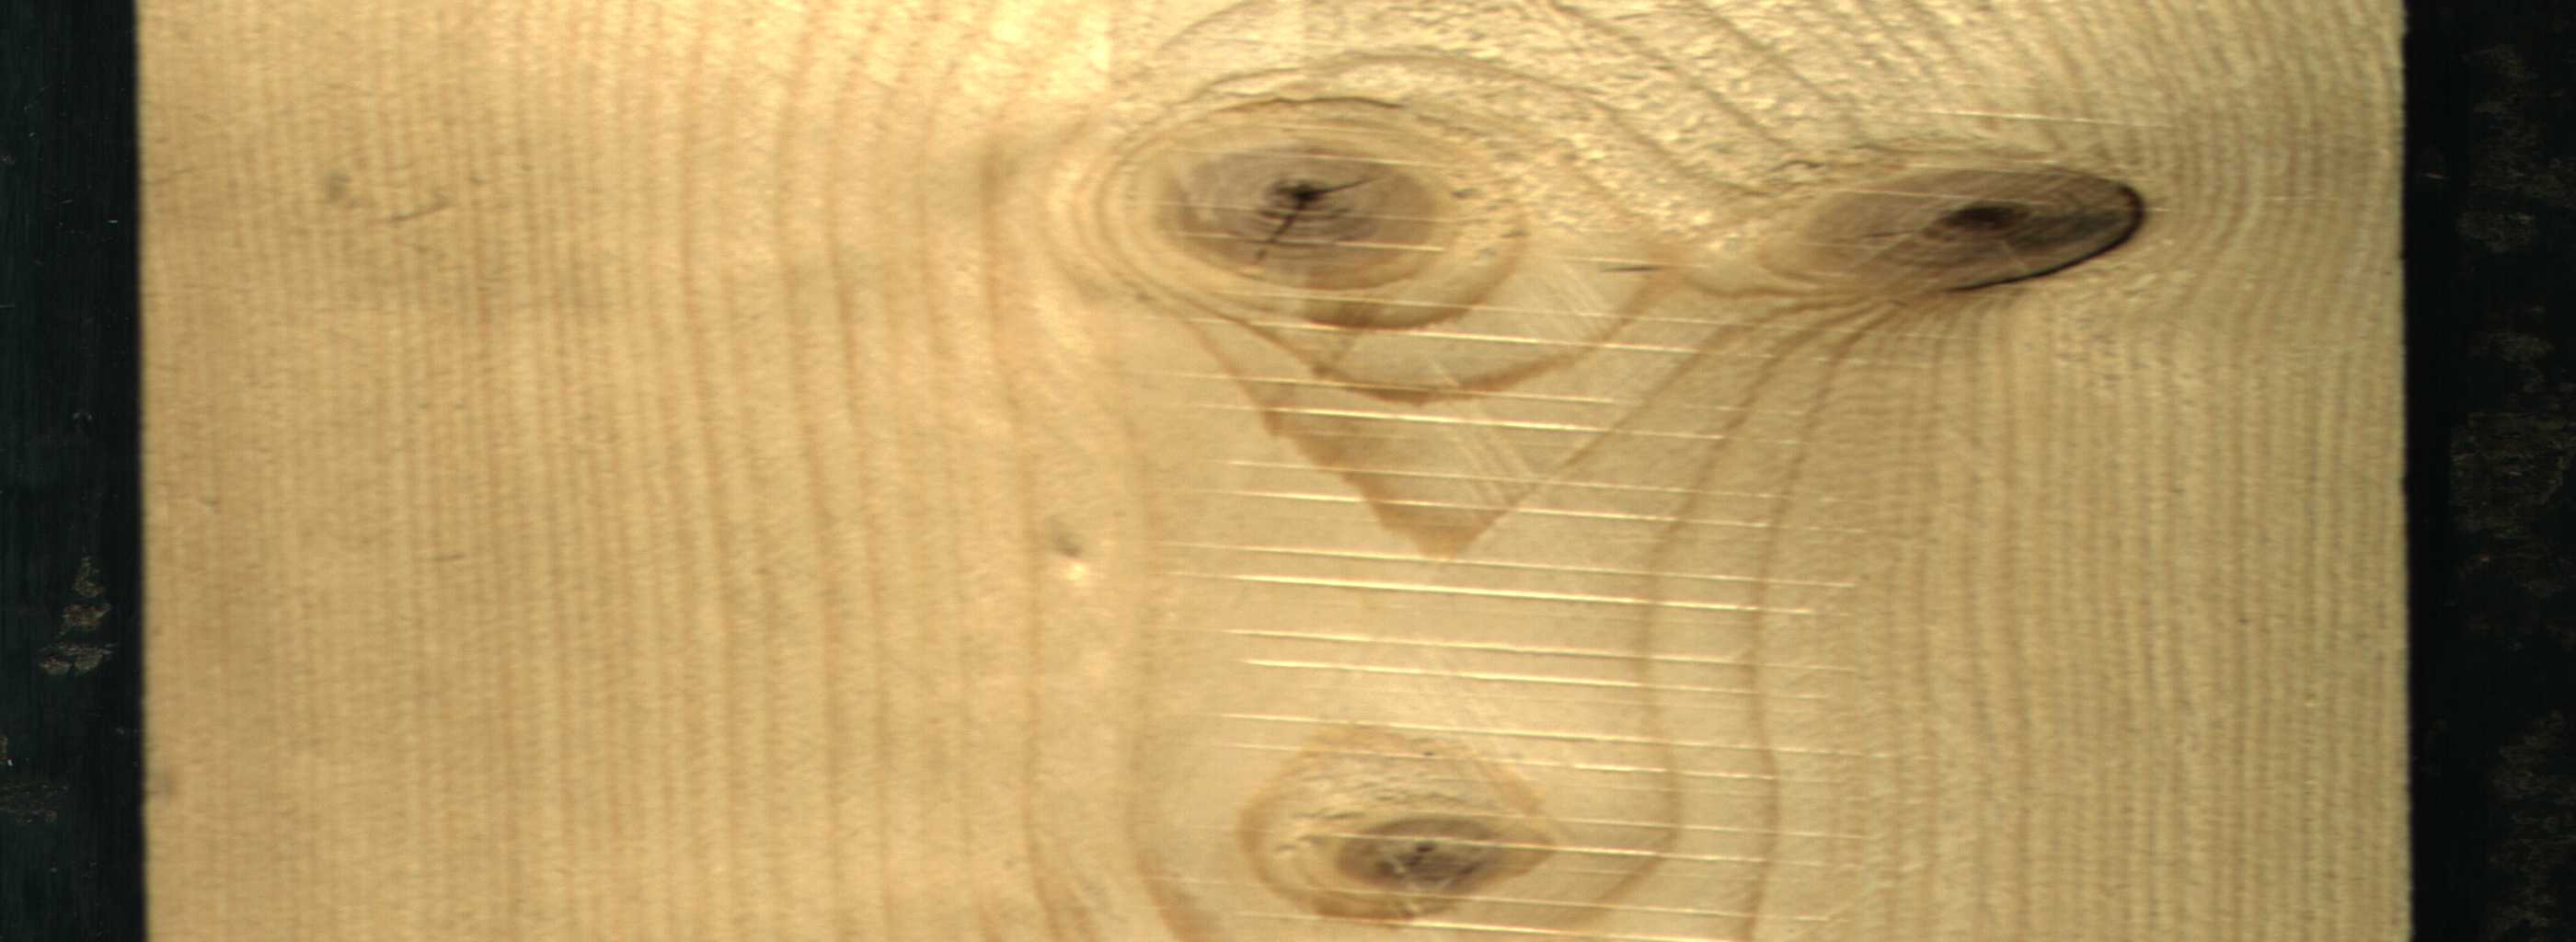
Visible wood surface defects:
knot_with_crack
Dead_Knot
Live_Knot